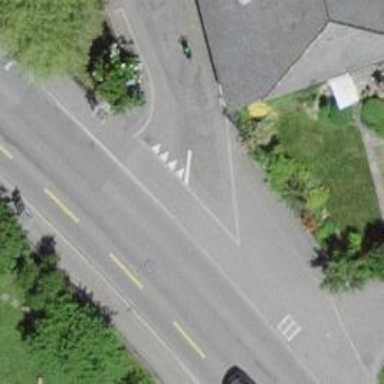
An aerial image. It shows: Smooth asphalt road in residential area.